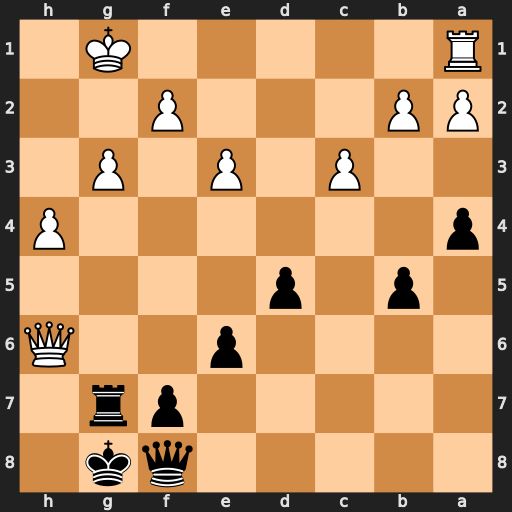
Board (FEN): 5qk1/5pr1/4p2Q/1p1p4/p6P/2P1P1P1/PP3P2/R5K1
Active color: b
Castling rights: -
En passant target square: -
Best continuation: Rxg3+ fxg3 Qxh6